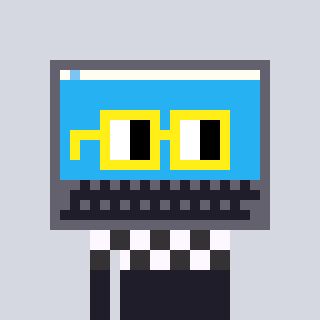
a pixel art character with square yellow glasses, a laptop-shaped head and a grayscale-colored body on a cool background